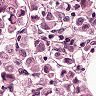
Metastatic tissue present: yes